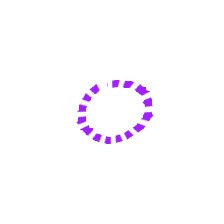
Shape: circle